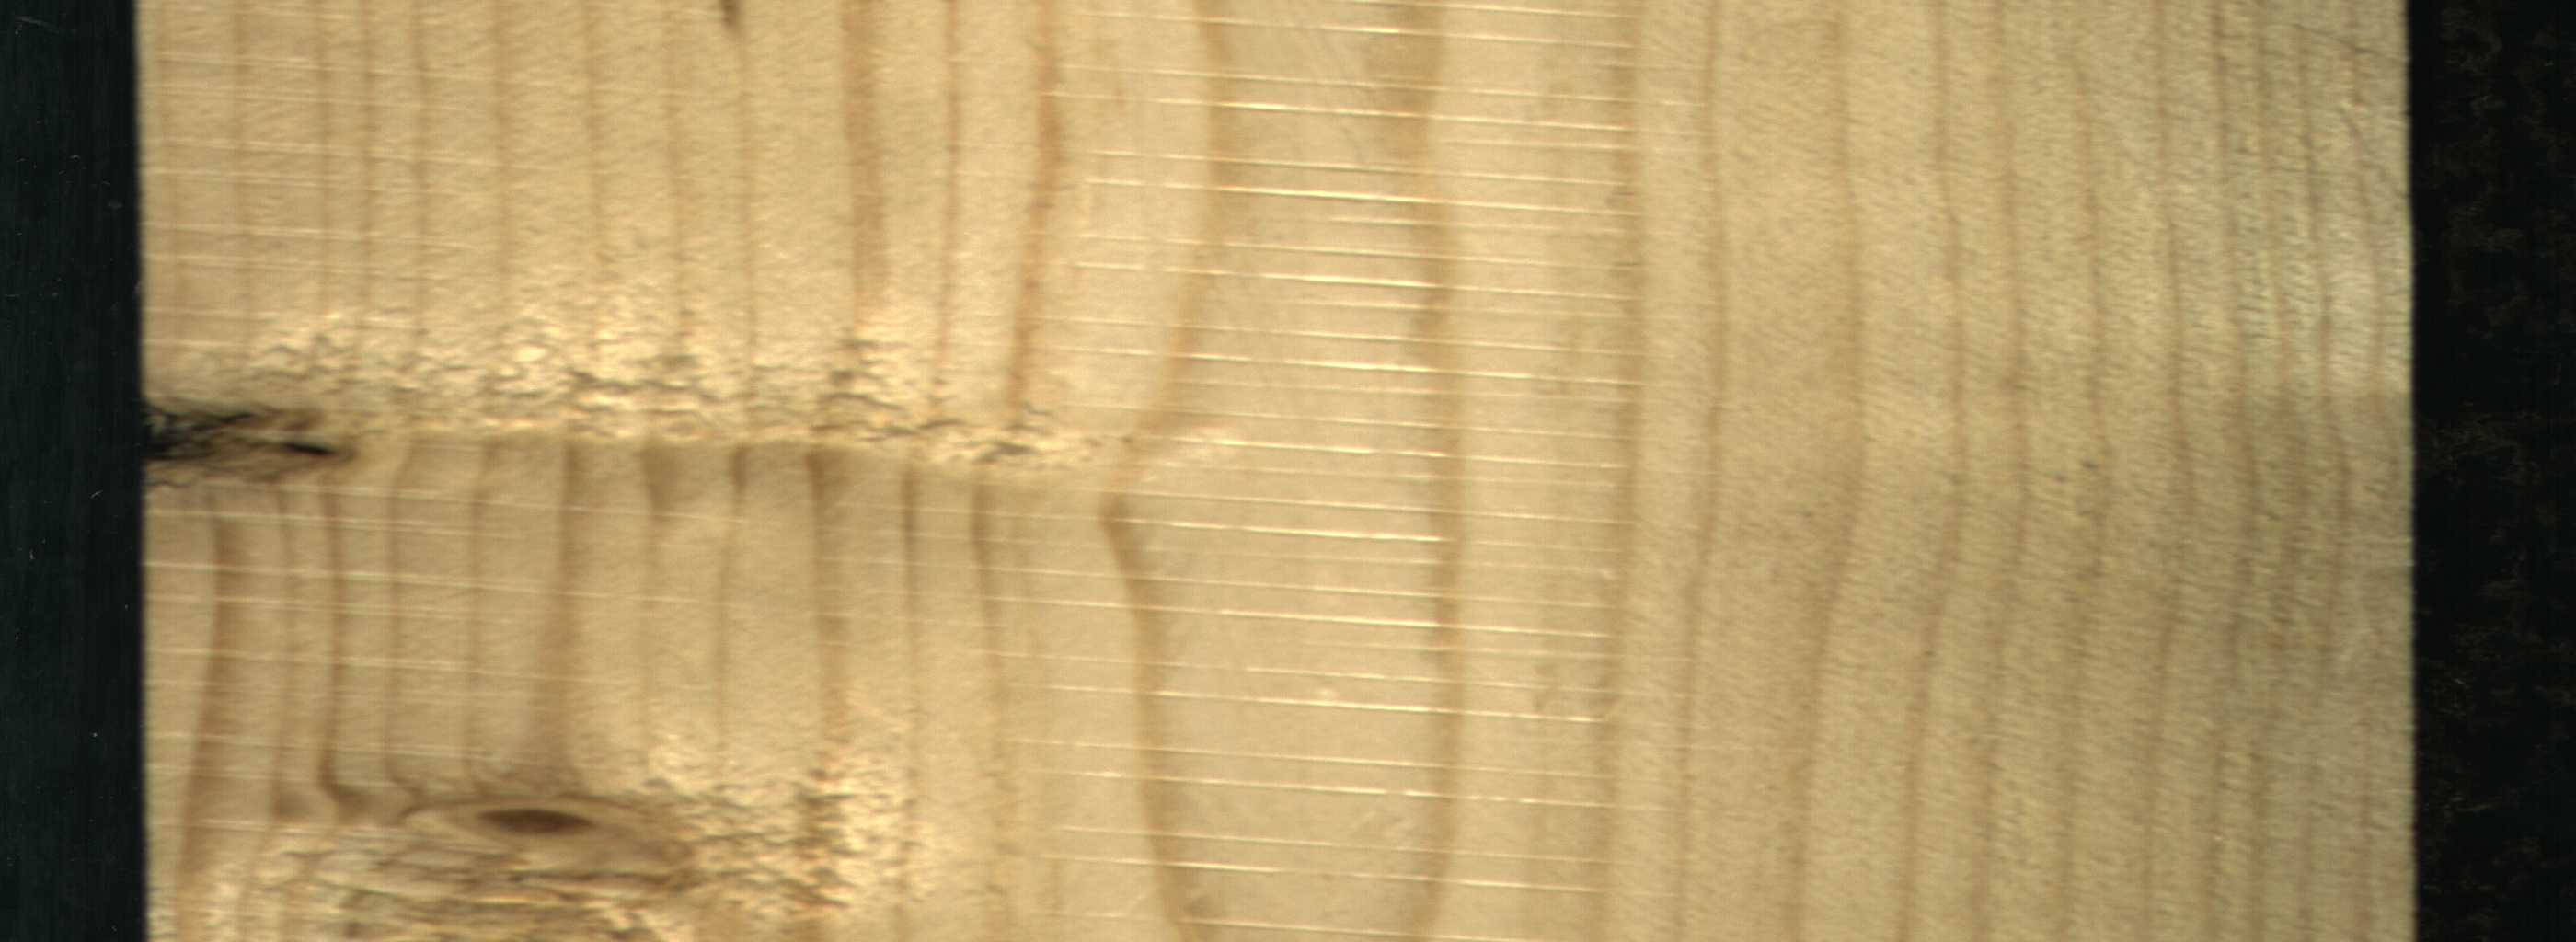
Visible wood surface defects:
knot_with_crack
Dead_Knot
Live_Knot